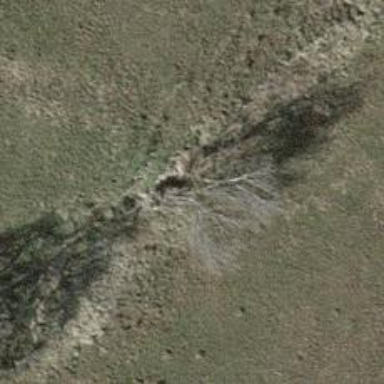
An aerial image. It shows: Beautiful tree in nature.